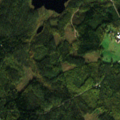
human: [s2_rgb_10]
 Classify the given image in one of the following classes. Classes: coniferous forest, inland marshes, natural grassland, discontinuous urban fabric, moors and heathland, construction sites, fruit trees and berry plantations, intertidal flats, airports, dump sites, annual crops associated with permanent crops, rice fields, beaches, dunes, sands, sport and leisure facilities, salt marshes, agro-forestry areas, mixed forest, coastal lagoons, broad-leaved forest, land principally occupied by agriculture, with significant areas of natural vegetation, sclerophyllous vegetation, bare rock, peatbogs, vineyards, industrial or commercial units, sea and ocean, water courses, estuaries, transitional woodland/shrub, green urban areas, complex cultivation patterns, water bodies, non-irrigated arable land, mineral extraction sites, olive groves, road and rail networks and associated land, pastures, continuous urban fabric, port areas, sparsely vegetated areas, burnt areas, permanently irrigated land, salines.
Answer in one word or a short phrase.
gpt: coniferous forest, mixed forest